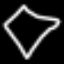
Label: diamond